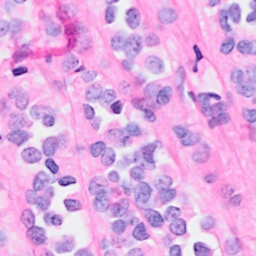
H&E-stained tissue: Breast